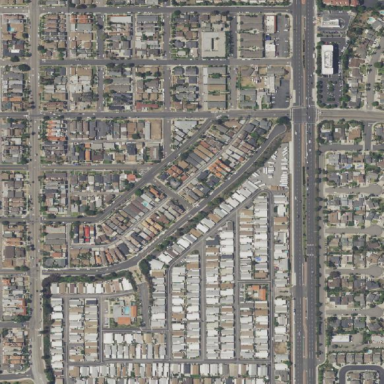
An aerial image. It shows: Residential area known as trailer park.